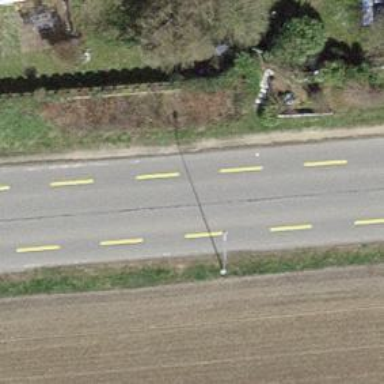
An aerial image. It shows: Tertiary road with asphalt surface and designated cycle lane.